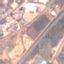
Land use / land cover: Highway